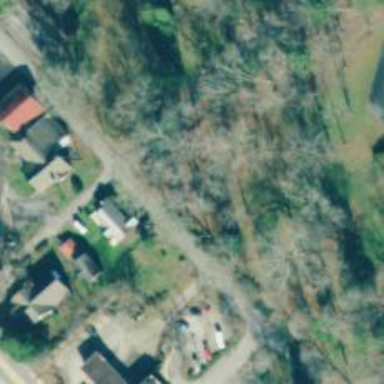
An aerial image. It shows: Park located in historic district.